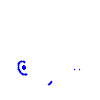
Particle: pion